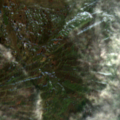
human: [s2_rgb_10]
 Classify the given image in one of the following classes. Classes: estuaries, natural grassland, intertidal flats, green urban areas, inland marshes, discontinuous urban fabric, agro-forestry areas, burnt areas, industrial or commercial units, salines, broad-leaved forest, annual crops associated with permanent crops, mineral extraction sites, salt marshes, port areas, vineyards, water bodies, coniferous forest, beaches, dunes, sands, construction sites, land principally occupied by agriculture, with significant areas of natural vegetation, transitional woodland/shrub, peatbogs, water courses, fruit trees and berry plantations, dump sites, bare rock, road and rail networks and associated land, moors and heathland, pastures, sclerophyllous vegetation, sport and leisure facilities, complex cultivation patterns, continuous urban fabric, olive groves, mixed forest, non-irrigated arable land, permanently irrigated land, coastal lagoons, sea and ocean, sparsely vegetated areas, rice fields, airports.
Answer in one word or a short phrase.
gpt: discontinuous urban fabric, non-irrigated arable land, pastures, complex cultivation patterns